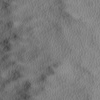
Atmospheric dust classification: not_dusty